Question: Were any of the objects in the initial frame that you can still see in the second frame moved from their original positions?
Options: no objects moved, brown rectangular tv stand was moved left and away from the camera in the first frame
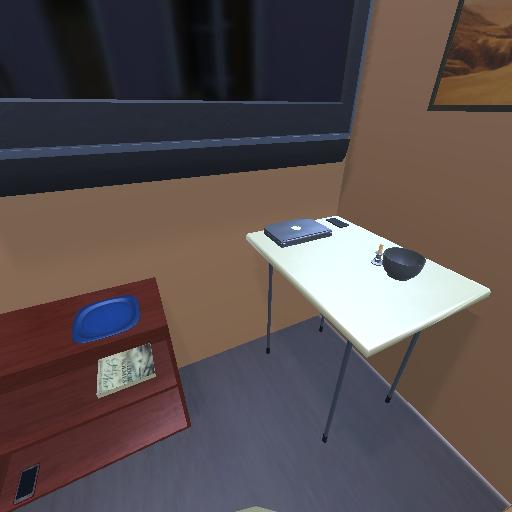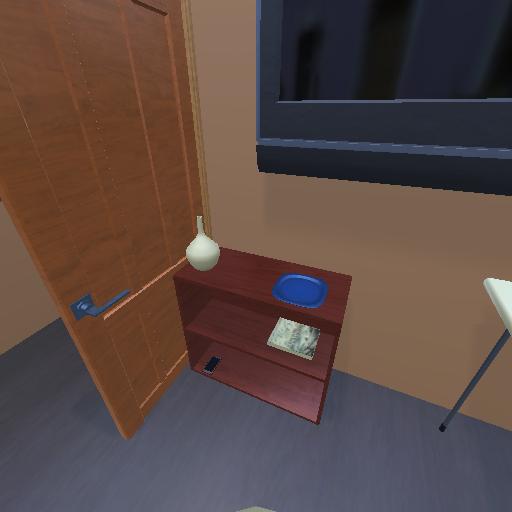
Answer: no objects moved